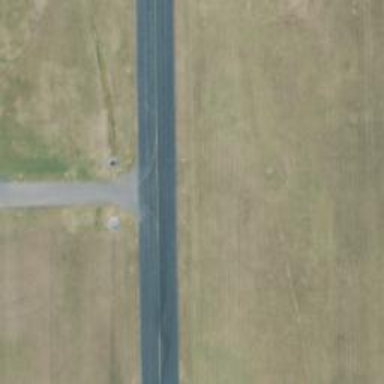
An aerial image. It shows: Image of taxiway at airport.